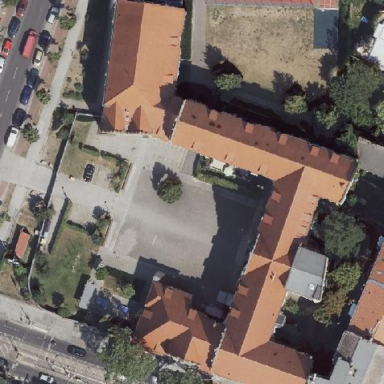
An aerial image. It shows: School building with hipped roof.